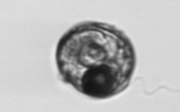
Label: Proterythropsis